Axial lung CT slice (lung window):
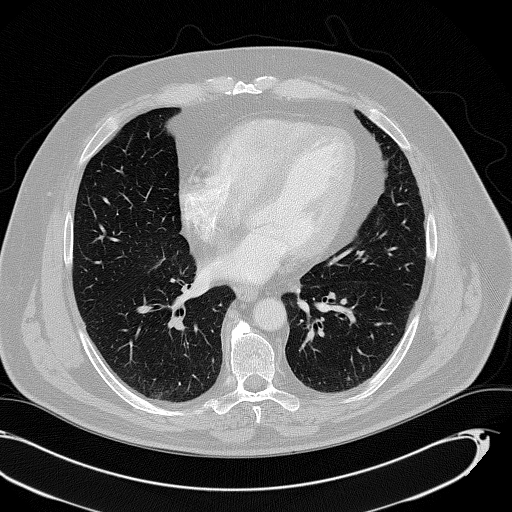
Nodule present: no